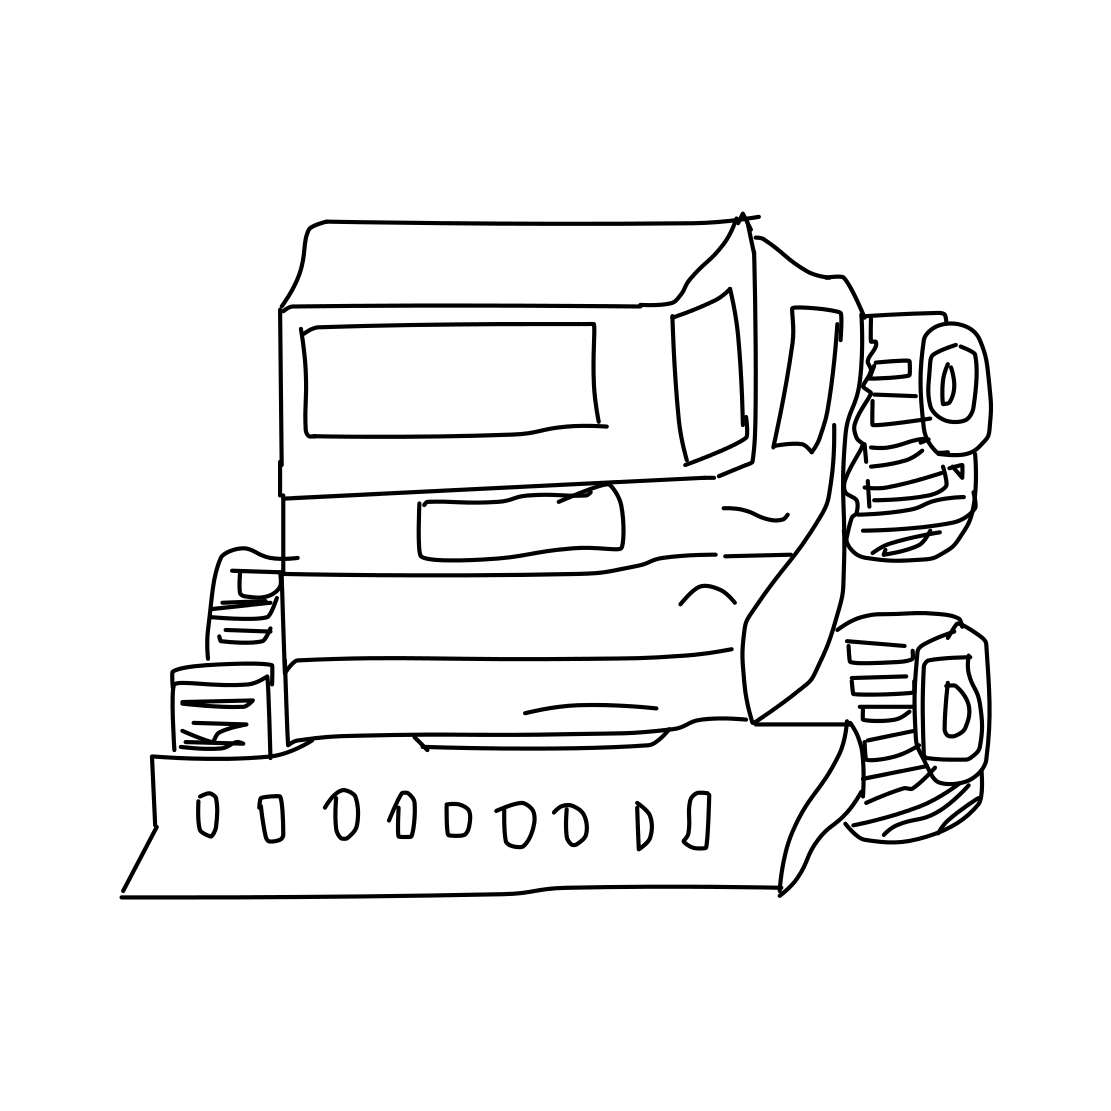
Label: bulldozer